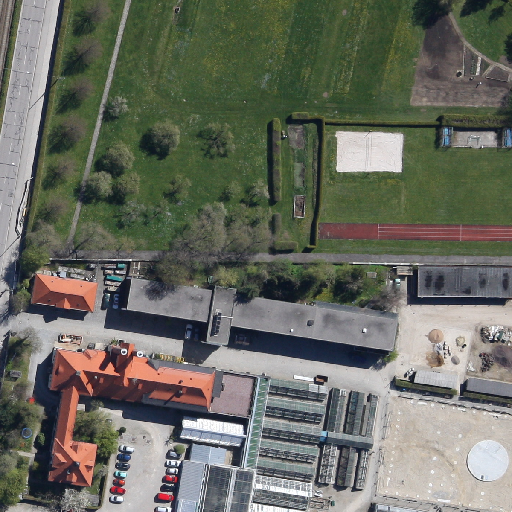
Referring expression: bikeway